Question: Count the number of objects in the diagram.
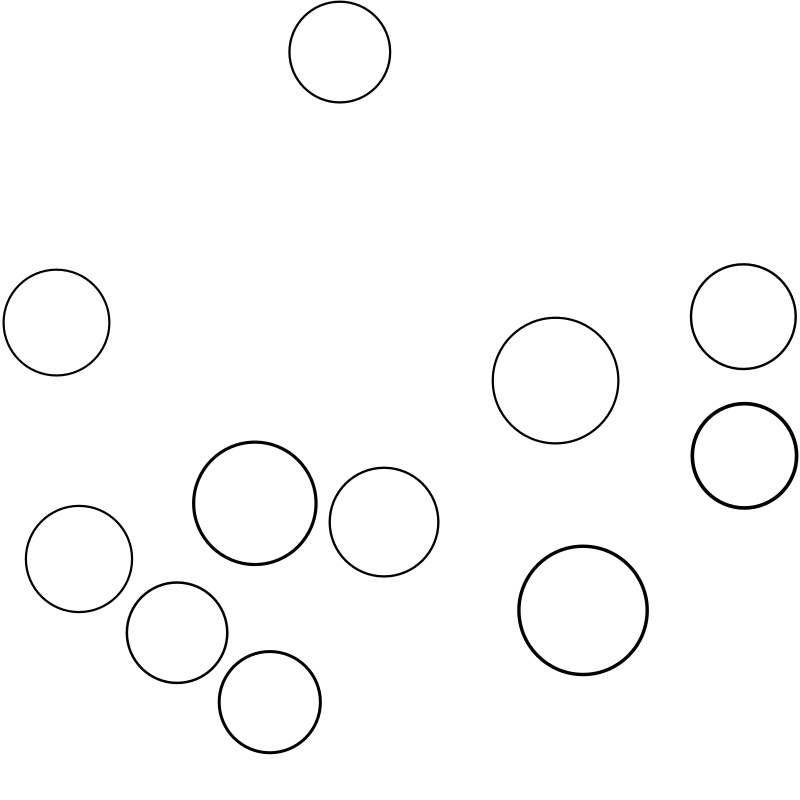
Answer: 11